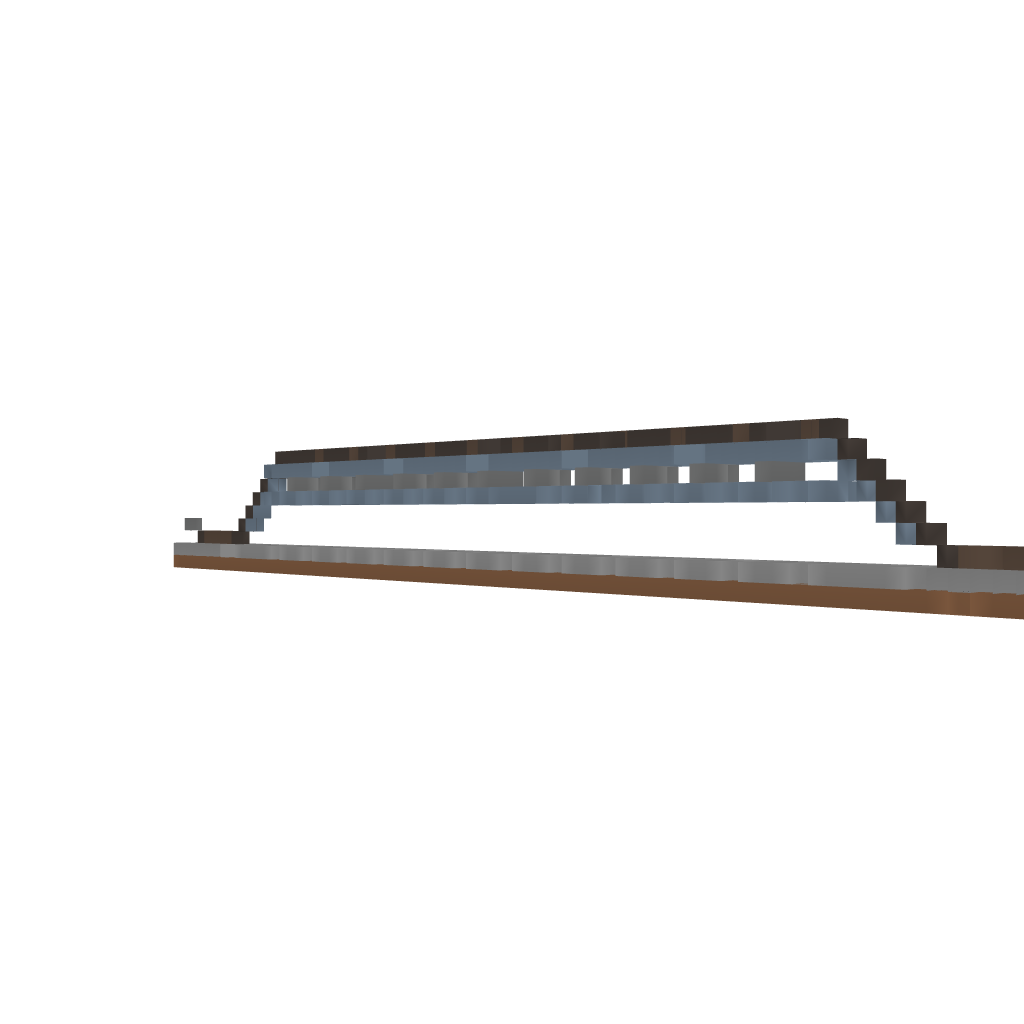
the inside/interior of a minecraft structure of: Simple Minecart Bridge #1